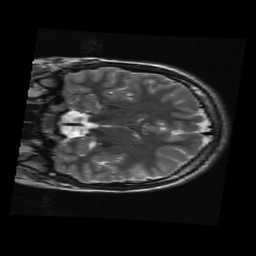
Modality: T2w
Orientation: coronal
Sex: female
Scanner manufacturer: ge
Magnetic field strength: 3 T
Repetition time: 5 s
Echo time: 0.1005 s